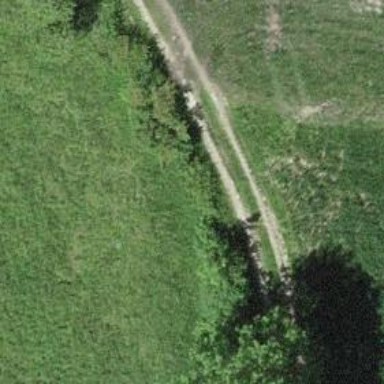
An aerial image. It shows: Track road with grade4 tracktype.